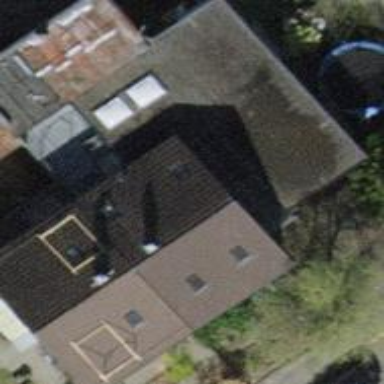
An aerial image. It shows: Building with tiled roof.